六年级 · 算术
直接写出结果。

$$
\begin{array}{lllc}
45 \%-\frac{3}{10}= & \frac{6}{5} \times 25 \%= & \frac{5}{8}+
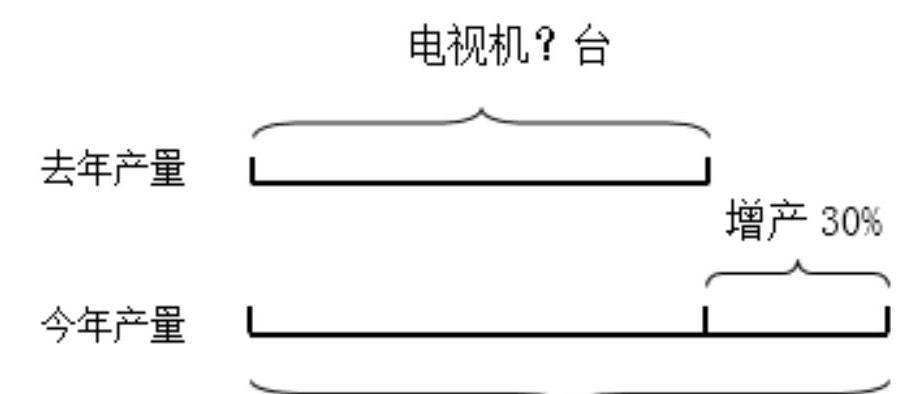
答案: 0.15;0.3;